Question: I'm not able to click on the menu item (Create Defect...) as shown in the figure while testing my webapplication and getting below error
'''
**org.openqa.selenium.ElementNotVisibleException: Cannot click on element**
'''

the below code clicks on the image (hand image) as shown in the figure
'''
driver.findElement(By.xpath("//div[@id='divToolbar']/div/table/tbody/tr/td[2]")).click();
'''
and then the menu opens. Now I would like to click on the menu item.
I'm using below code for this
'''
driver.findElement(By.xpath("html/body/div[10]/div/div/div/div/div/ul/li[1]")).click();
'''
but I got the above mentioned exception
This what I have in the html:
'''
<div class="mmenu" style="display: block; left: 49px; top: 37px;">
<div class="mmenu-content">
<div class="mmenu-border" style="width: 231px;">
<div class="mmenu-inset" style="width: 231px;">
<div class="mmenu-group first-child last-child">
<div class="mmenu-column first-child last-child">
<h3>
<ul>
<li id="liemx360120335239.81635" class="link" menuuid="emx360120335239.81635">
<span class="icon">
<span>Create Defect...</span>
</li>
<li id="liemx172704021676.66638" class="link" menuuid="emx172704021676.66638">
</ul>
</div>
</div>
</div>
</div>
</div>
</div>
'''
Can you please suggest?
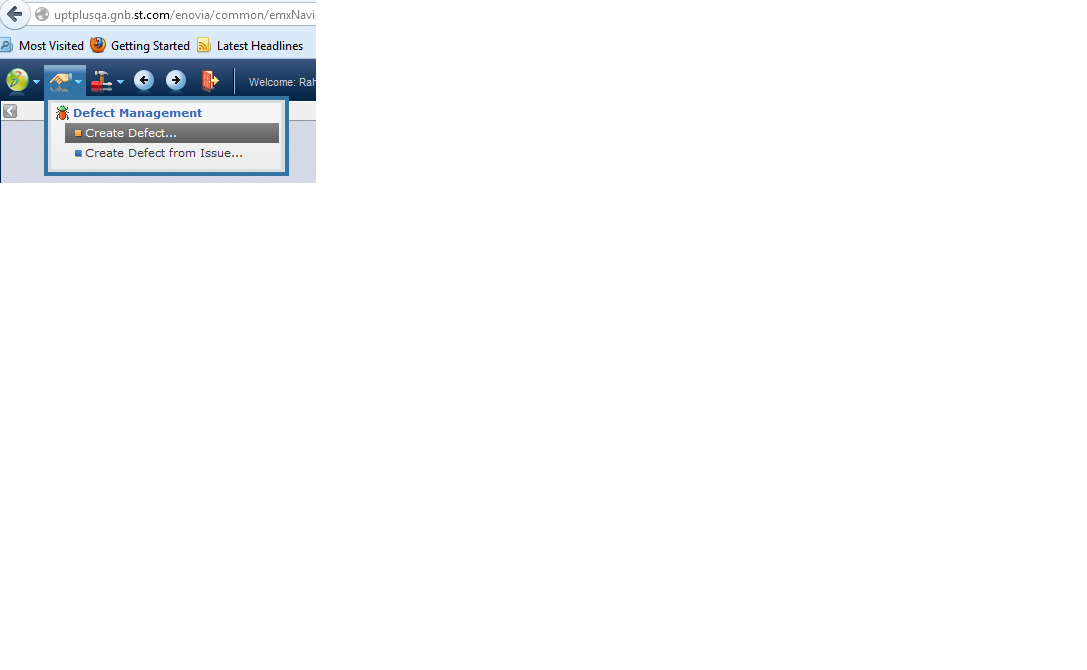
Answer: have you tried